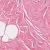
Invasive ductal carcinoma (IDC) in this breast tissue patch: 0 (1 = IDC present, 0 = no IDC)